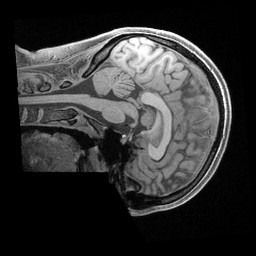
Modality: T1w
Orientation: sagittal
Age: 28
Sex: female
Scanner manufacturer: siemens
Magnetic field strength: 3 T
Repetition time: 2.4 s
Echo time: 0.00241 s